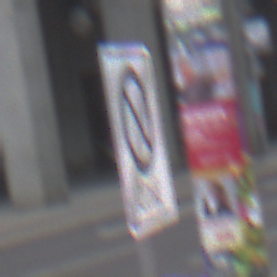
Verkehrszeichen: EndeEingeschraenktesHalteverbotZone
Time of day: MorningAfternoon
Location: Outdoor (Urban)
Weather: Overcast
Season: NotSpecified
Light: Natural